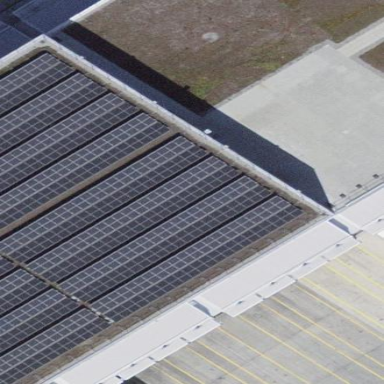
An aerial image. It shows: Solar power generator.